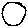
Label: circle